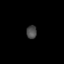
Tissue: skin
Cell type: Epithelial cells
Senescence score: 0.2584
Nuclear area (px): 132
Mean DAPI intensity: 74.659